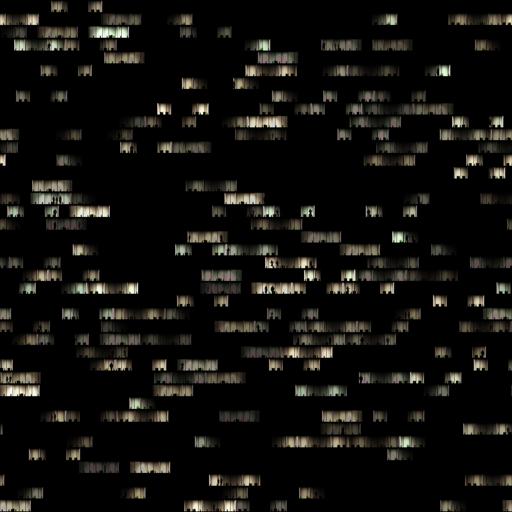
Tags: building facade glass night window